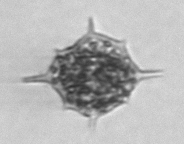
Label: Dictyocha